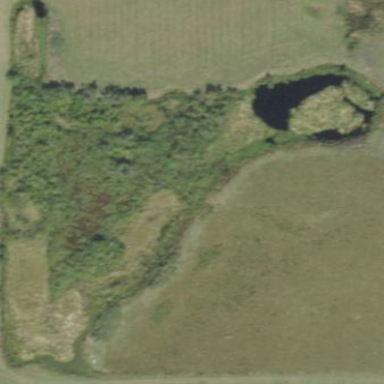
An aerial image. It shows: Marshy wetland area.